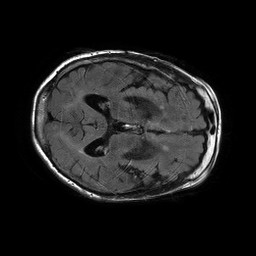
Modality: FLAIR
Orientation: axial
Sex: female
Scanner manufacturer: philips
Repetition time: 11 s
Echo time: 0.125 s